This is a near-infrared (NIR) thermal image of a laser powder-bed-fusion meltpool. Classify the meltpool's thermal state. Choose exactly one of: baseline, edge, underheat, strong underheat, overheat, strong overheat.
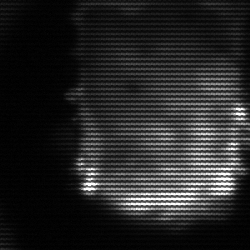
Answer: baseline